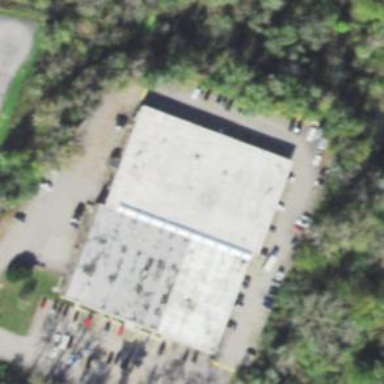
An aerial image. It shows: Office building with flat roof.